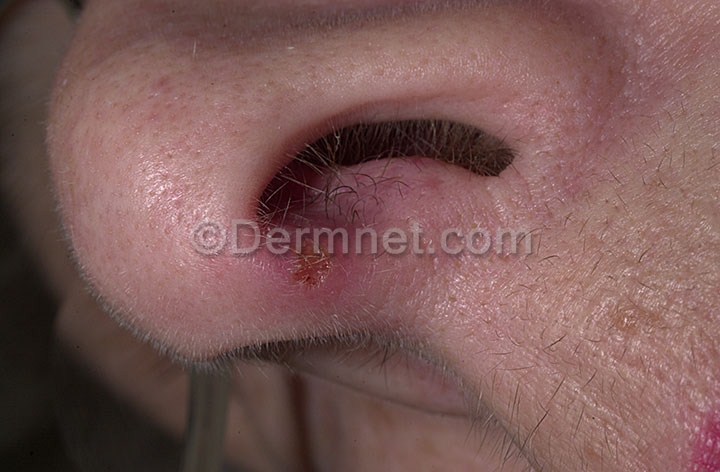
Disease: Cellulitis Impetigo and other Bacterial Infections